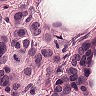
Metastatic tissue present: yes